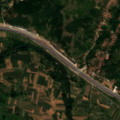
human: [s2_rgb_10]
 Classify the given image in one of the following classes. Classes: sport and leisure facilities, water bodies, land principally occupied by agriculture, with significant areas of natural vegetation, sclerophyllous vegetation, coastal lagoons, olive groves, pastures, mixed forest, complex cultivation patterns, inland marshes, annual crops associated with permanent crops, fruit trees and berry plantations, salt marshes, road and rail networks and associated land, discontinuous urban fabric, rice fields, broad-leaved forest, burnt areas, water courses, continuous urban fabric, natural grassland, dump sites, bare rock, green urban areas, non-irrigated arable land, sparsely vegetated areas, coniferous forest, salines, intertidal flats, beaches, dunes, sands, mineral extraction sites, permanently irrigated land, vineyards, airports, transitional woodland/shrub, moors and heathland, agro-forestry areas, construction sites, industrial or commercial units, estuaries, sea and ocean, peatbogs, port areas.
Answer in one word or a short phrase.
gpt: non-irrigated arable land, complex cultivation patterns, land principally occupied by agriculture, with significant areas of natural vegetation, broad-leaved forest, transitional woodland/shrub